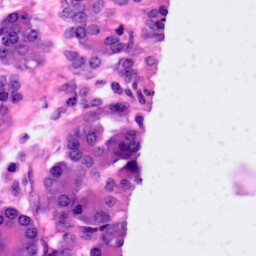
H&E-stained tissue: Pancreatic